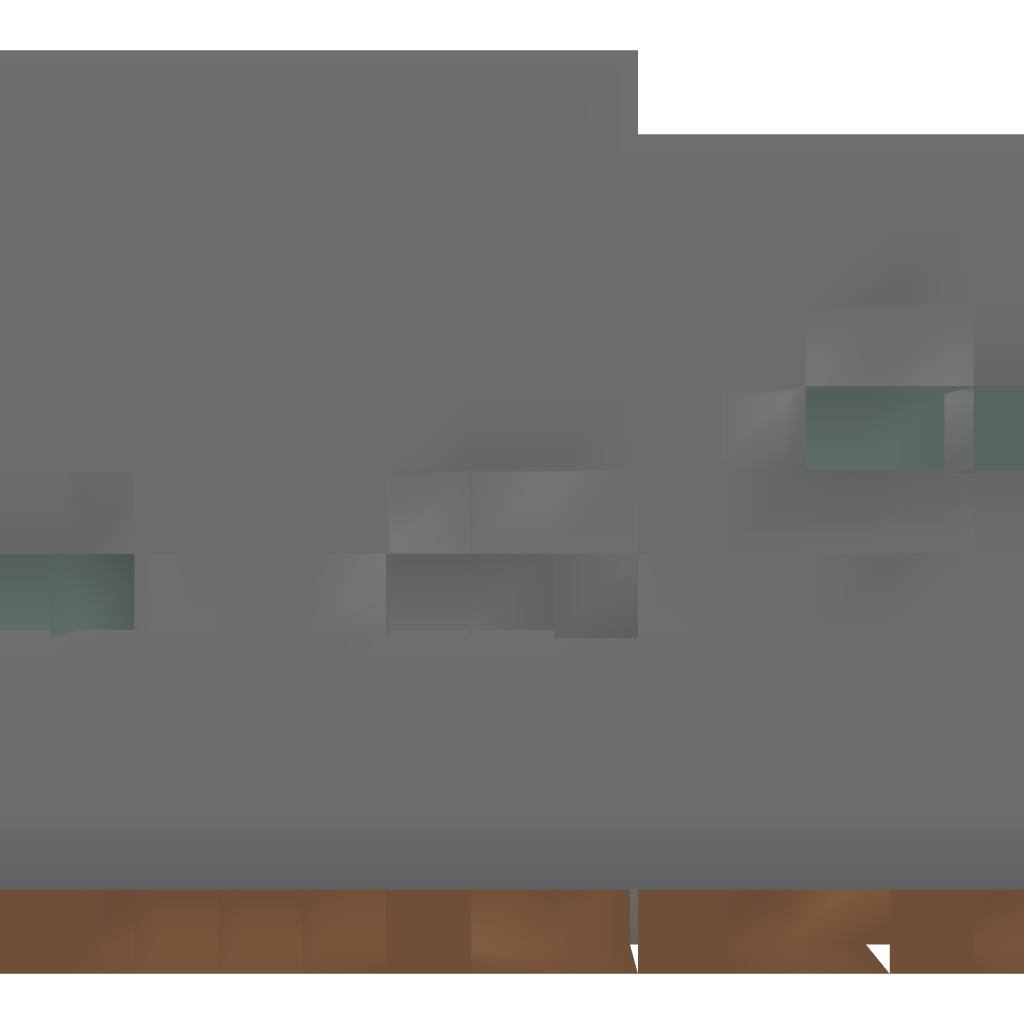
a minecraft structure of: survival dungeon